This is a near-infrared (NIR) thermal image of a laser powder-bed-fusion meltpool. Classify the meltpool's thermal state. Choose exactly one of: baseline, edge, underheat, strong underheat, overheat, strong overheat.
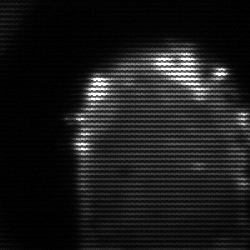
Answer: baseline